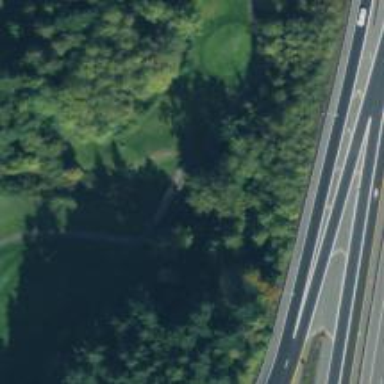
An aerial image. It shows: Golf cartpath that is also road path.